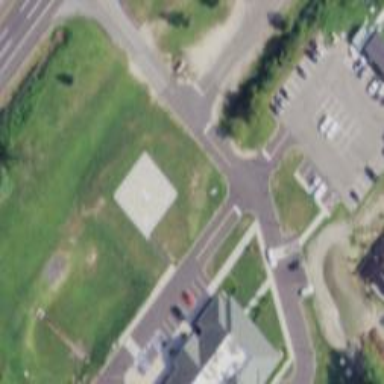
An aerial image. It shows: Image of helipad at airport.